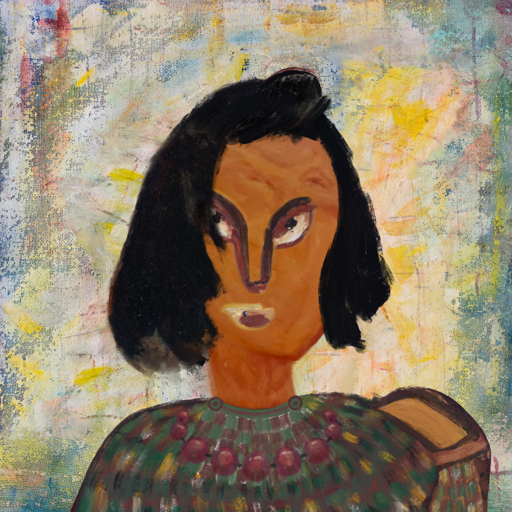
Background: Irani, Head And Neck Front: Pious_Lady, Face Front: After_Raid, Bust: After_Raid, Hair Front: Mosgoul, Head Accessory: Blank, Second Necklace: After_Raid, Necklace: Irani_2, Baby: Blank